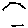
Label: hexagon